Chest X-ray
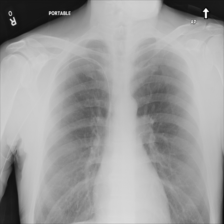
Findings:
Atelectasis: negative
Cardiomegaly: negative
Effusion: negative
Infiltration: negative
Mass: negative
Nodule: negative
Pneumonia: negative
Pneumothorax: negative
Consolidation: negative
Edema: negative
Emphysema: negative
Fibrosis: negative
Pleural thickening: negative
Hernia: negative